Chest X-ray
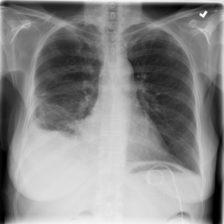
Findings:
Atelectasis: positive
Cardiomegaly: negative
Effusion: positive
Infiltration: positive
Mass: negative
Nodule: negative
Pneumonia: negative
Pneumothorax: negative
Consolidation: negative
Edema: negative
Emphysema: negative
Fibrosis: negative
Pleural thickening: negative
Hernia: negative